Field crop: maize
Growth stage: 2
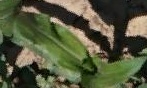
Species: maize